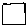
Label: square